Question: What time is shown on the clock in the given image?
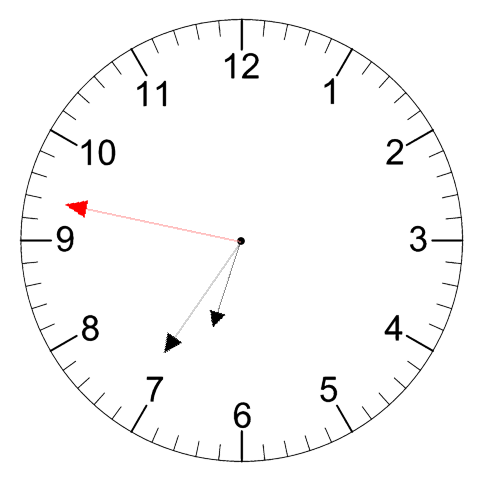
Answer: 06:35:47